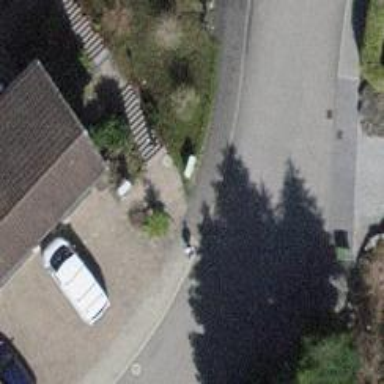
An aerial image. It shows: Set of steps on the road.